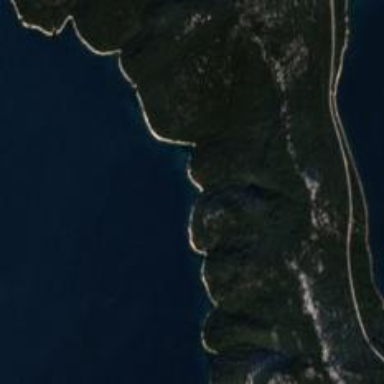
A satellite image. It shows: Beautiful bay with natural surroundings.